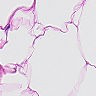
Metastatic tissue present: no